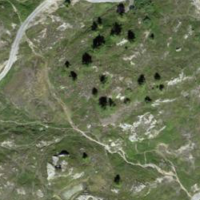
EUNIS habitat code: 26
Species observed at this site:
Enallagma cyathigerum